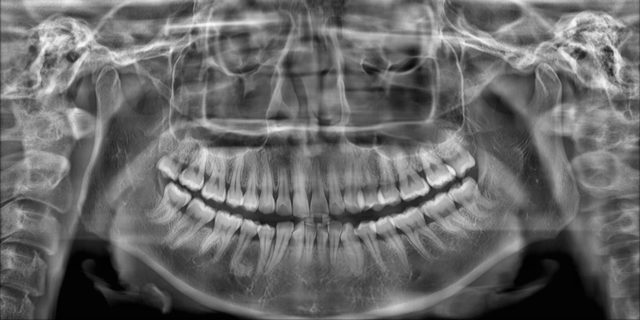
adult